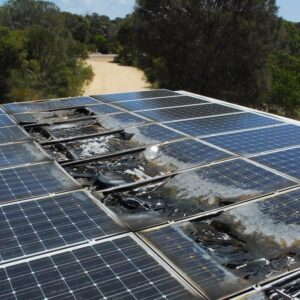
Label: Electrical-damage